Interaction volume radius: 5 \u00c5
Interaction volume height: 20 \u00c5
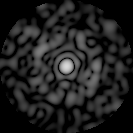
Disorder parameter: 0.8578